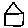
Label: house